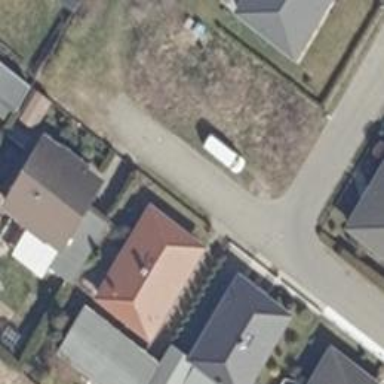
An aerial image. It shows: Residential road.